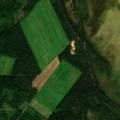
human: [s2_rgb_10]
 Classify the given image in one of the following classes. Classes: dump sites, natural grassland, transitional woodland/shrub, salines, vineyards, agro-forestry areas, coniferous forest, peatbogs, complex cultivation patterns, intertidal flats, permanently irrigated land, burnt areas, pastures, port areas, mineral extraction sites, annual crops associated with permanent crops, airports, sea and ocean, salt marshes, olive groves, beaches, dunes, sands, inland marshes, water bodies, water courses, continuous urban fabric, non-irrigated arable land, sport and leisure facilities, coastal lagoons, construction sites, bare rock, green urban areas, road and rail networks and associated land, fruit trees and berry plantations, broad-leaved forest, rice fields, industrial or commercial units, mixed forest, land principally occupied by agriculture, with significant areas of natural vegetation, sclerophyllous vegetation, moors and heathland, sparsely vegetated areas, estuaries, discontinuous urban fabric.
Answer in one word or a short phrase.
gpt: non-irrigated arable land, coniferous forest, mixed forest, peatbogs